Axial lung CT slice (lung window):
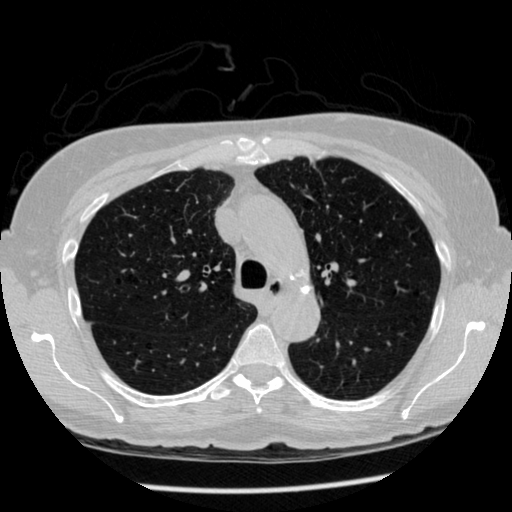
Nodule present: no